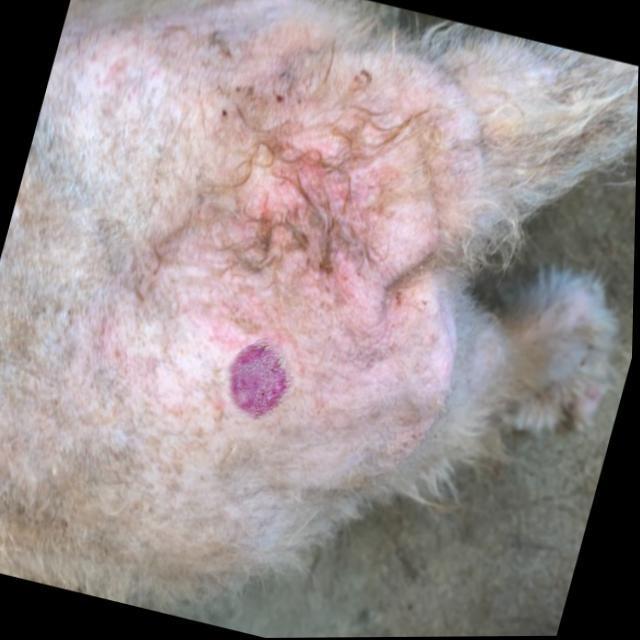
Canine ringworm (Dermatophytosis) — fungal infection caused by Microsporum or Trichophyton. Presents with circular alopecia, scaling, crusting, and broken hairs.